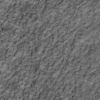
Label: not_dusty